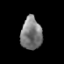
Tissue: prostate
Cell type: Epithelial cells
Senescence score: 0.3383
Nuclear area (px): 665
Mean DAPI intensity: 124.789